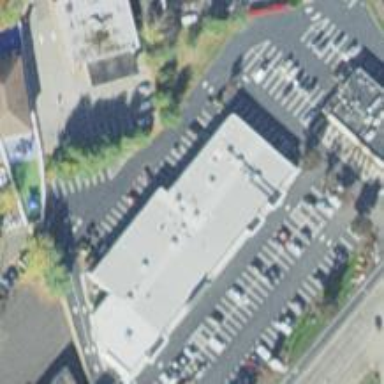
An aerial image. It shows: Swimming pool shop.